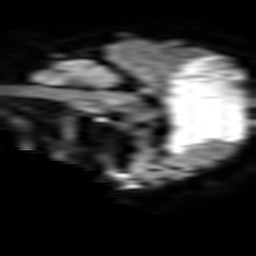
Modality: TRACE
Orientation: sagittal
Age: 55
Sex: female
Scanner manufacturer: philips
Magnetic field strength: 3 T
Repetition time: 3.08 s
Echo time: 0.076 s